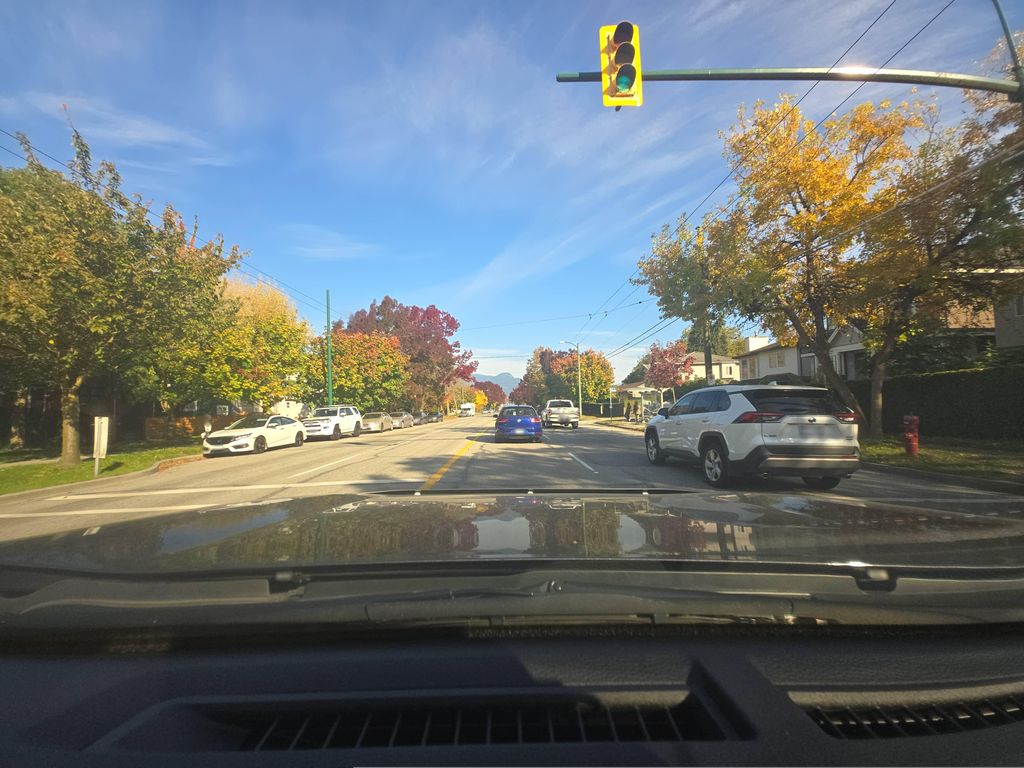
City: vancouver